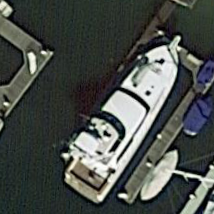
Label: civil